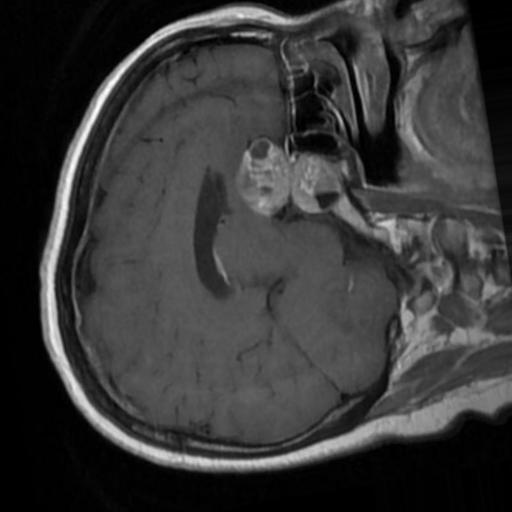
Label: brain_tumor